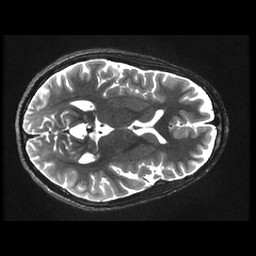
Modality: T2w
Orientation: axial
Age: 17
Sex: male
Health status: ill
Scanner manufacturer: ge
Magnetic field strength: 3 T
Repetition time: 7.5 s
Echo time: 0.1015 s